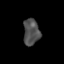
Tissue: skin
Cell type: Epithelial cells
Senescence score: 0.2
Nuclear area (px): 418
Mean DAPI intensity: 79.809